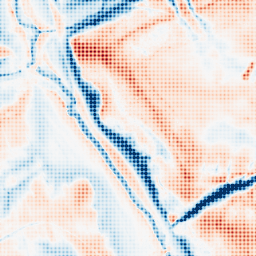
Category: classical
Decomposition family: gaussian_anisotropic
Decomposition parameters: sigma_x: 10
sigma_y: 10
Upsampling method: sinc_blackman
Upsampling parameters: scale: 8
kernel_size: 8
Upsampling scale: 8